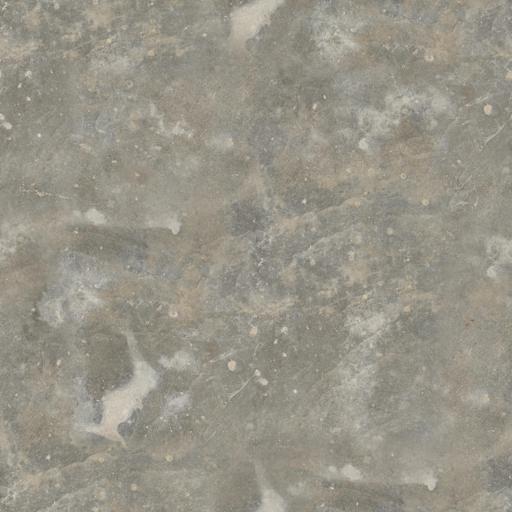
Tags: concrete dark grey old plaster smooth